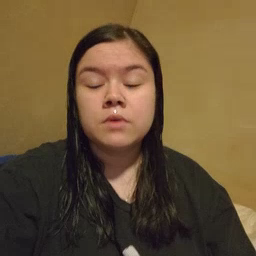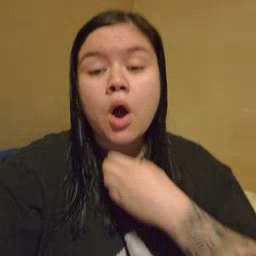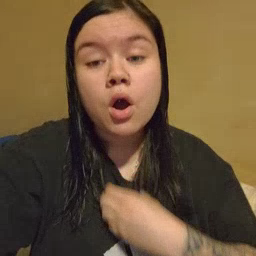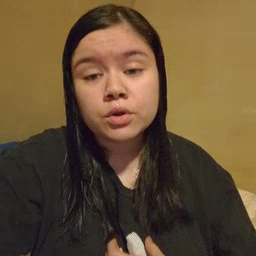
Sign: hungry